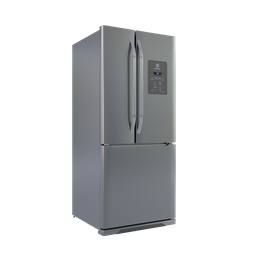
Label: appliances